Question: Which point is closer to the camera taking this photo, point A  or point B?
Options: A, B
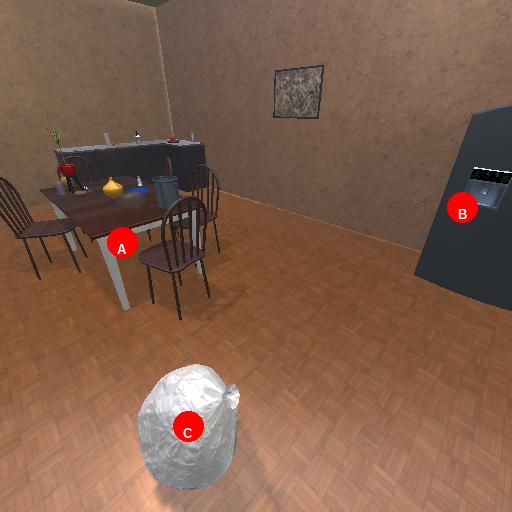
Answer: A